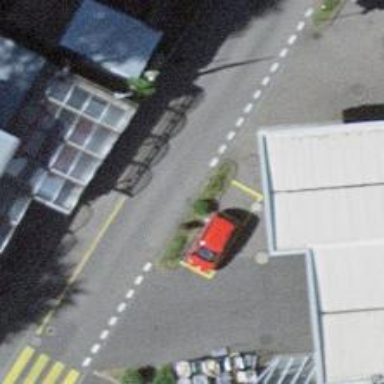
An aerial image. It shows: Bicycle rental facility.